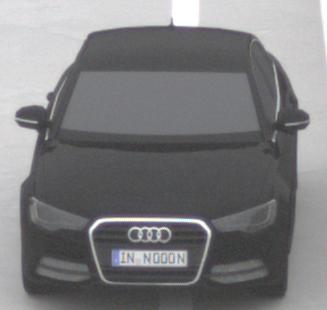
Make: Audi
Model: A6 2.0 TFSI
Detailed model: A6 (C7) Limousine
Model produced from: 2011/10
Model produced until: 2014/09
Doors: 4
Color: black
Road condition: dry road
Daytime: midday
Contrast: low contrast